Field crop: maize
Growth stage: 2
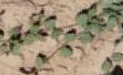
Species: convolvulus